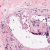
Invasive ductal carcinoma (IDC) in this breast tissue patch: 0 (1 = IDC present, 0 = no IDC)